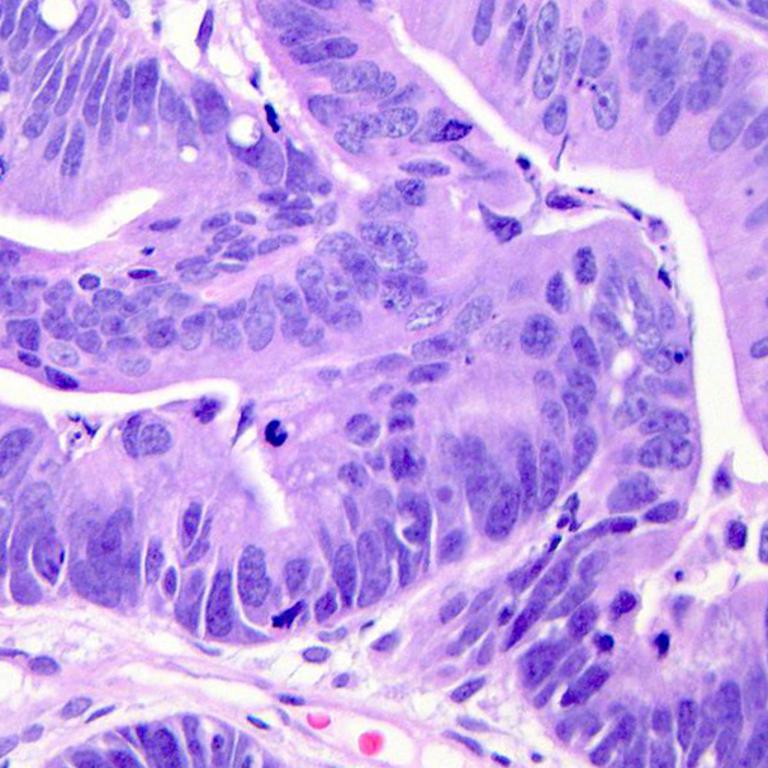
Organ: colon
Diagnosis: adenocarcinomas